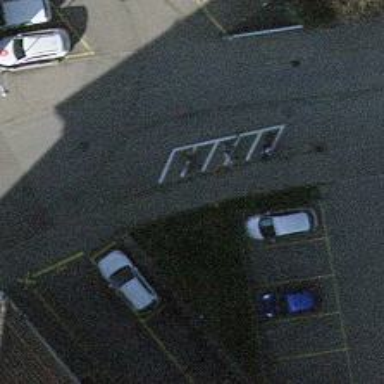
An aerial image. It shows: Bicycle parking area with stands available.